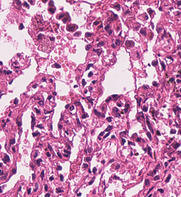
Tumor epithelial tissue: no
Tumor-associated stroma tissue: no
Normal tissue: yes